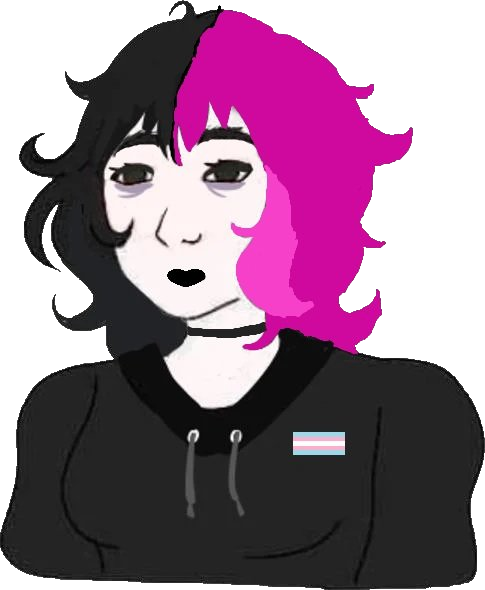
Label: 5_Doomer_Girl